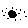
Label: moon